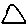
Label: triangle